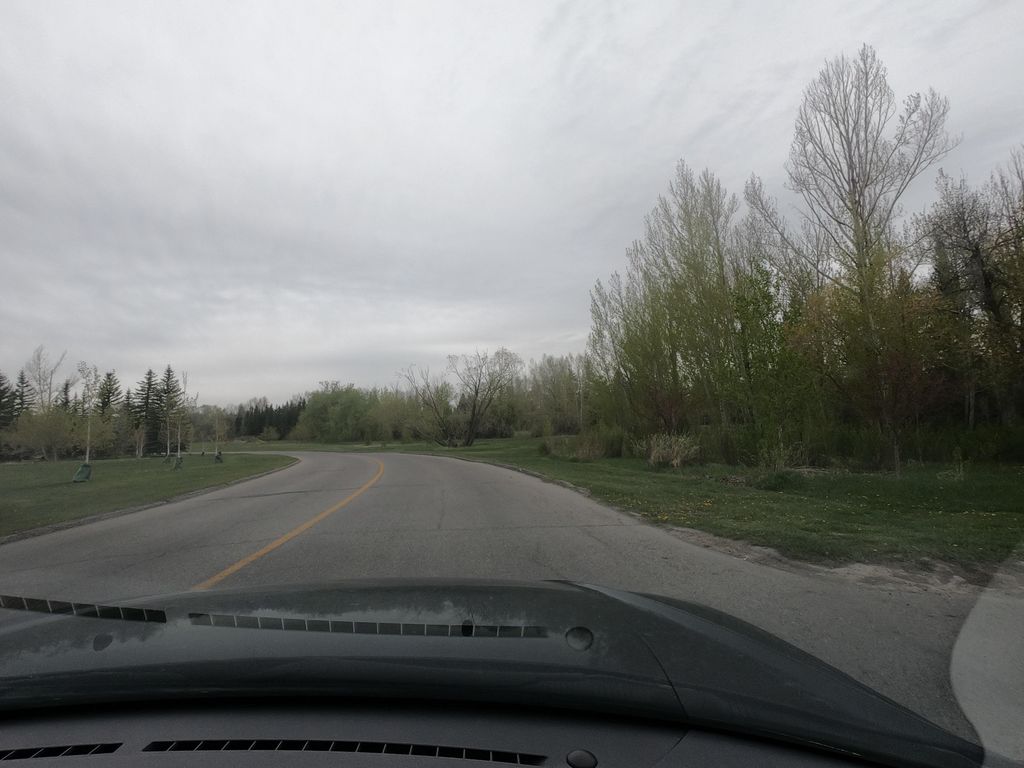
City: calgary